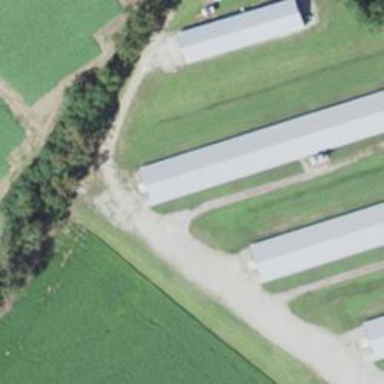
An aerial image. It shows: Farm auxiliary building.